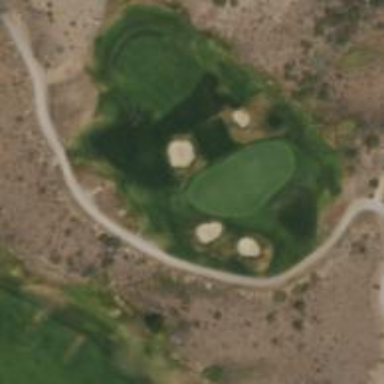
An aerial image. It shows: Rough area on grassy golf course.